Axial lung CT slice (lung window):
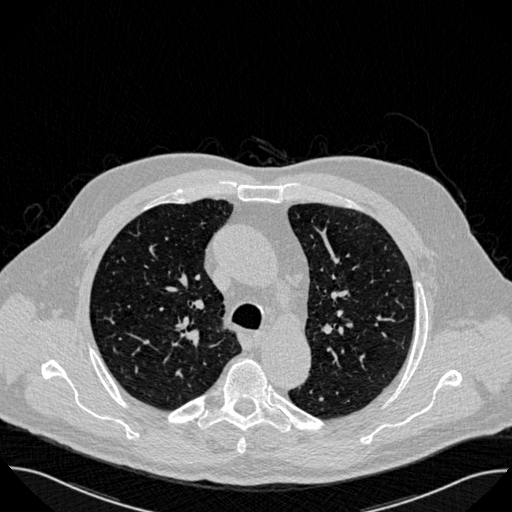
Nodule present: no